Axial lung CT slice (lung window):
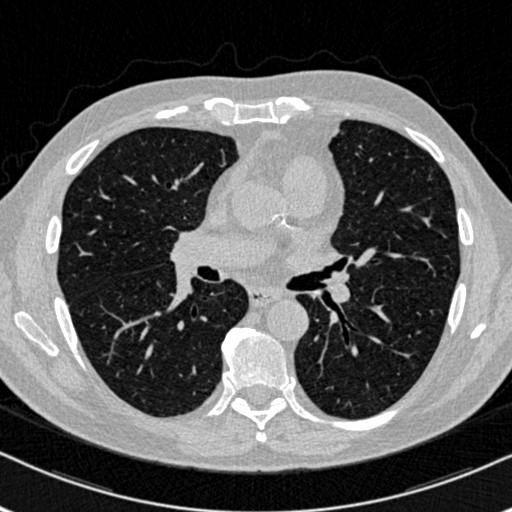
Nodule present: no